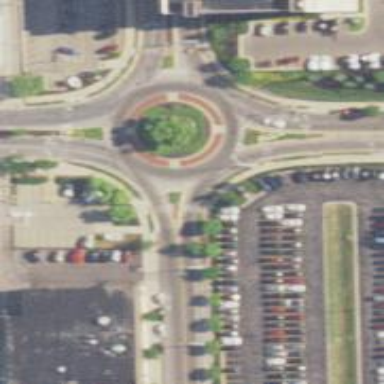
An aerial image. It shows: Secondary road with asphalt surface leading to roundabout.